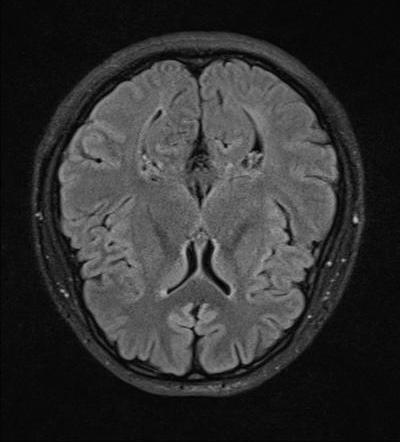
Label: notumor